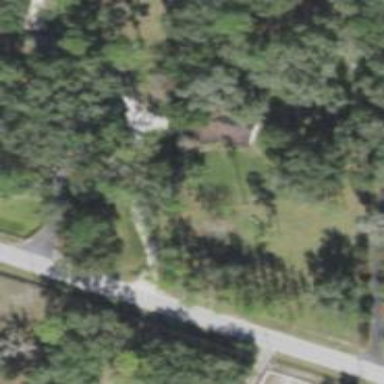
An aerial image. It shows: Driveway.